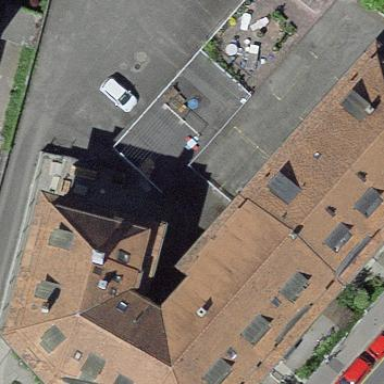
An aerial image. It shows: Group of garages.